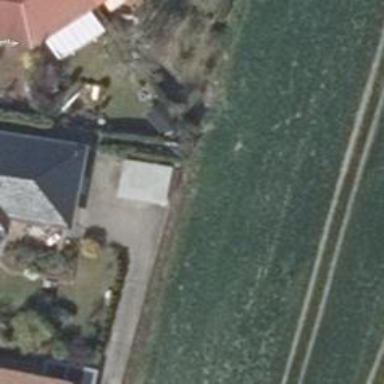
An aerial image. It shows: Driveway.